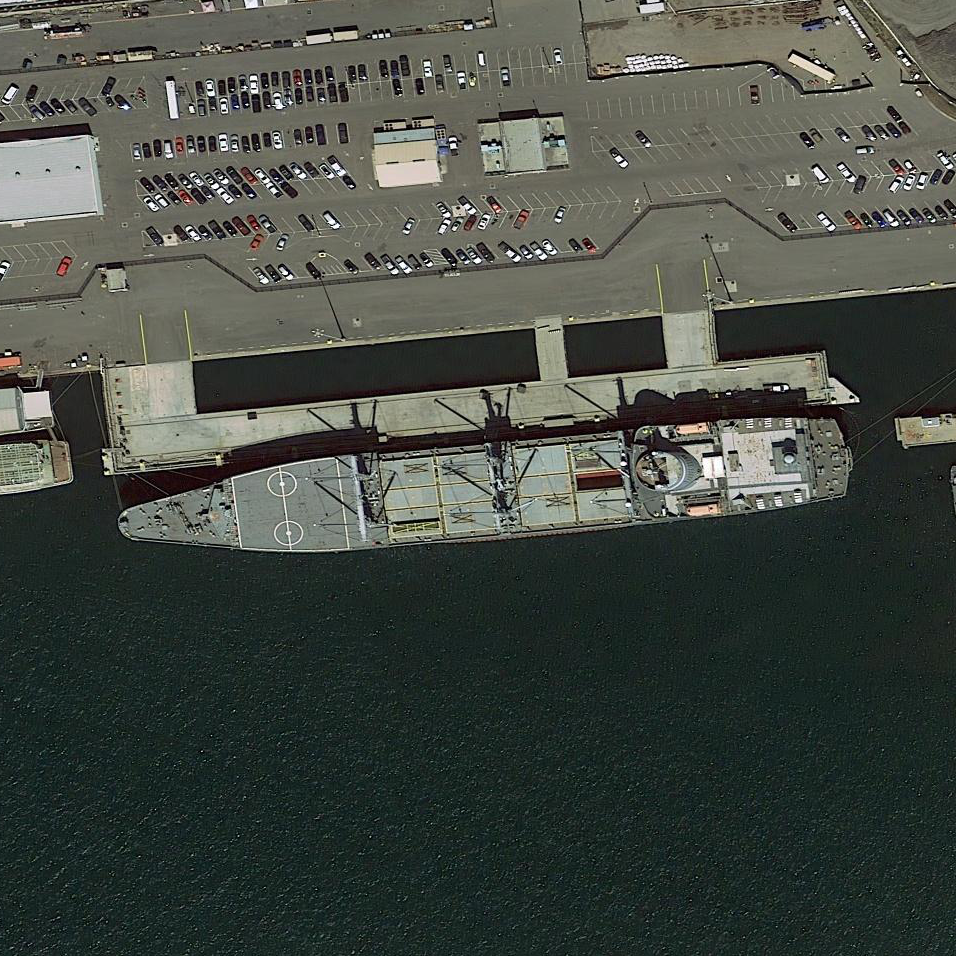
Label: civil